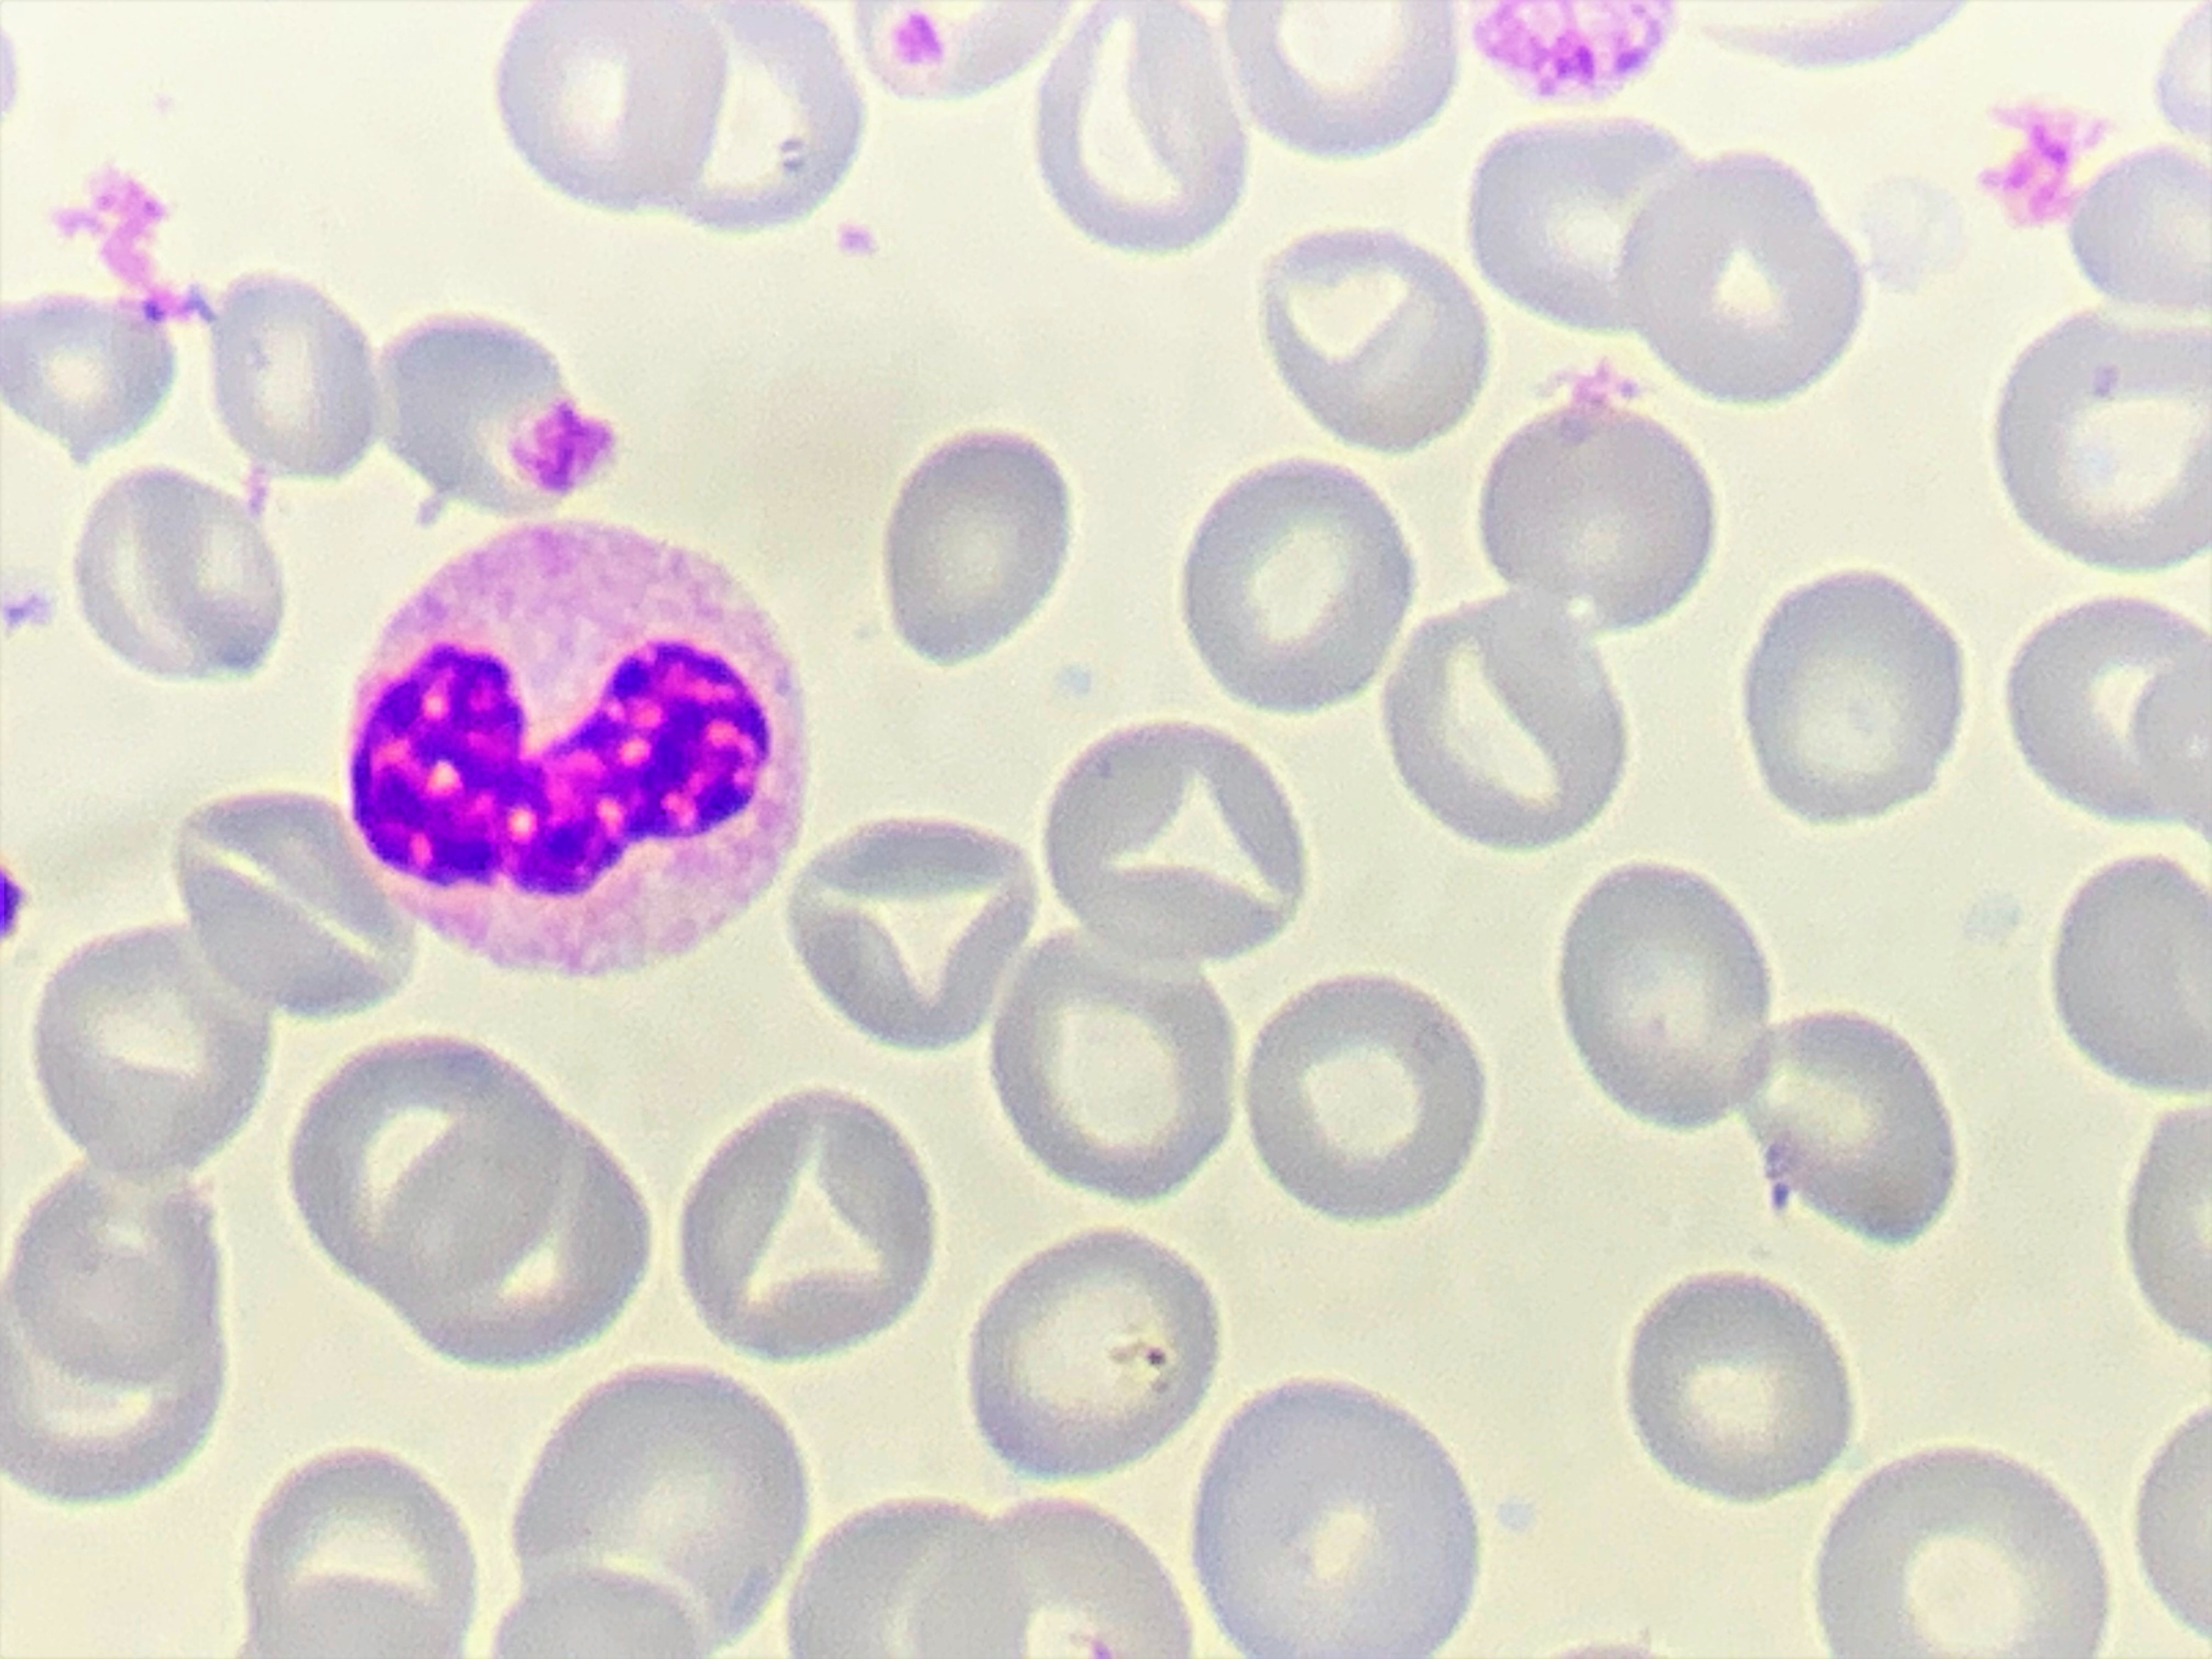
Cell type: BAND CELLS